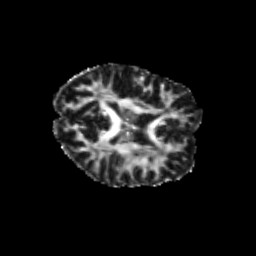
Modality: FA
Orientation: axial
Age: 19
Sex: female
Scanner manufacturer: siemens
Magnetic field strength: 3 T
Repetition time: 3.5 s
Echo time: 0.104 s